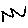
Label: zigzag